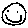
Label: smiley face